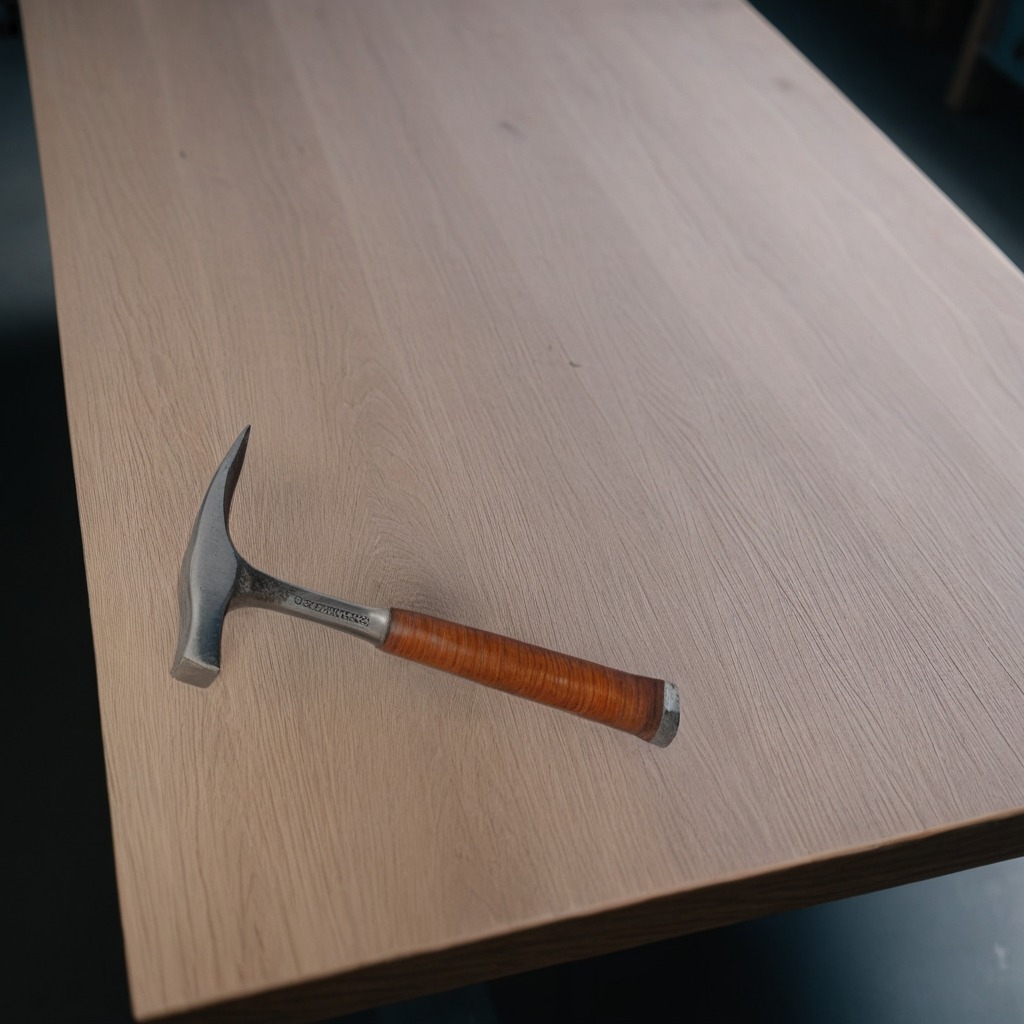
A hammer lies on a table in a small garage at twilight.